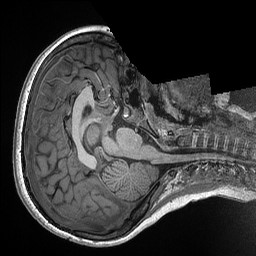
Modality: T1w
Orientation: axial
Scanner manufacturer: siemens
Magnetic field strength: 3 T
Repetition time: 2.3 s
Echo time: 0.00298 s